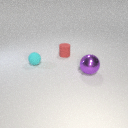
large purple metal sphere in front of small cyan rubber sphere